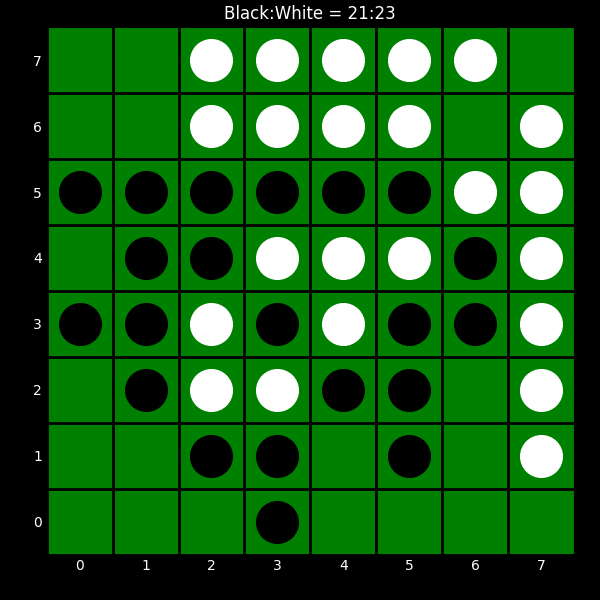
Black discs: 21
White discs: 23